Question: Take this Tweetbot 3 screenshot:

How do I present a view and fade out ALL the back views except the one in front to a dark colour?
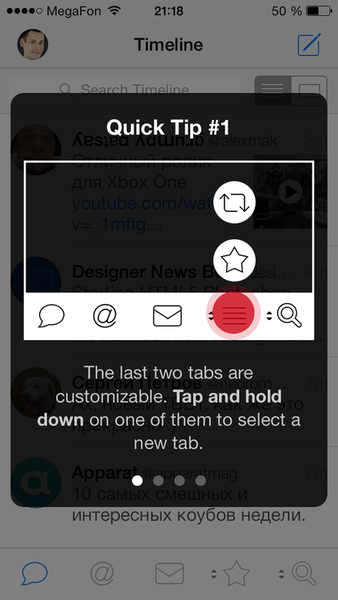
Answer: Create a full screen UIView with background color as '[UIColor colorWithRed:0.f green:0.f blue:0.f alpha:0.5f]'and add your custom view as subView of this new view and then based on your needs you can present this new UIView on top of your current screen which will look faded out except for main centric view.